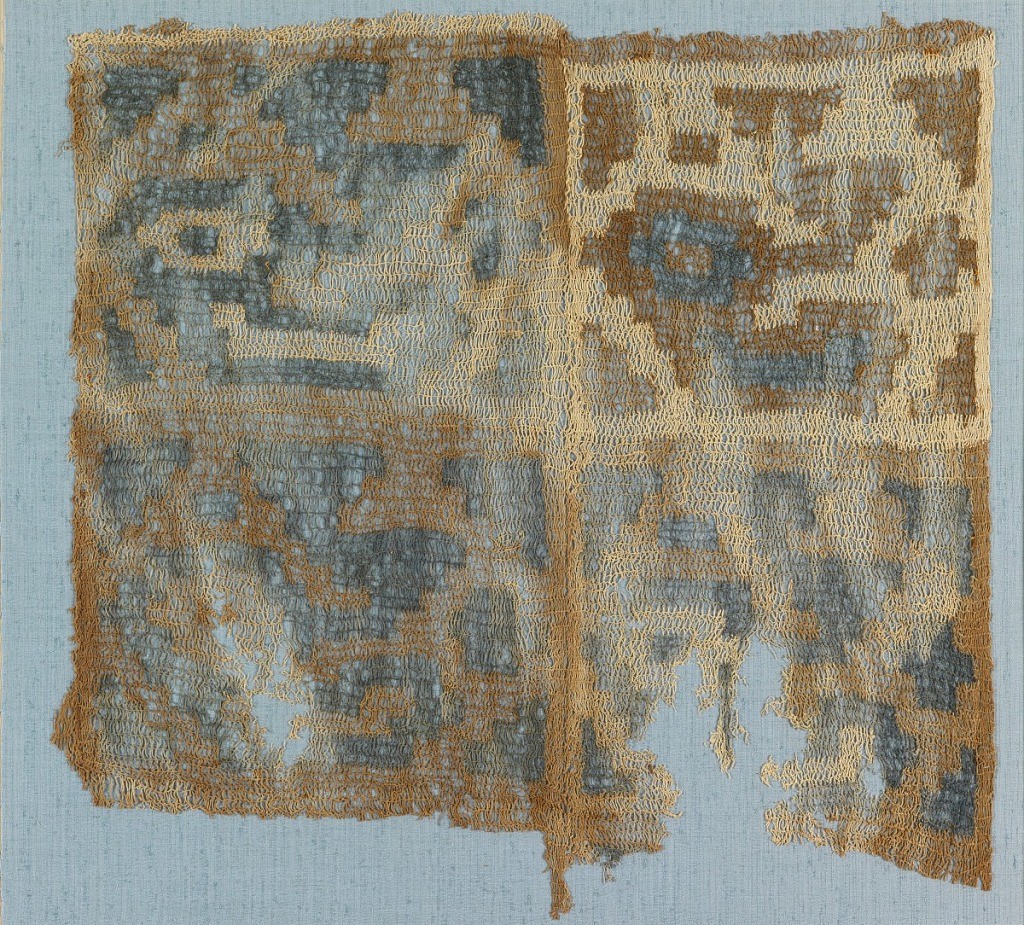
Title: Fragment
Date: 1000–1400
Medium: cotton Technique: discontinuous, interlocked warp; knotted weft
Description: Square panel made from two pieces stitched together. Panel is divided into four squares with a single repeat of a large stylized bird with elaborate topknot and small geometrical filling forms in each. In combinations of blue, brown and natural cotton. Series of regularly spaced weft knot warps form long triangular mesh.